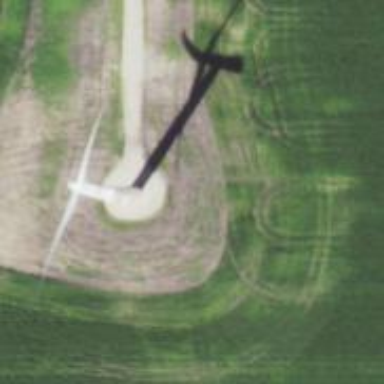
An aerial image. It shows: Wind power generator with horizontal axis wind turbine manufactured by Vestas.